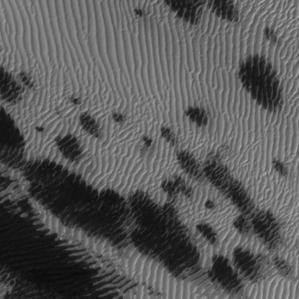
Label: frost